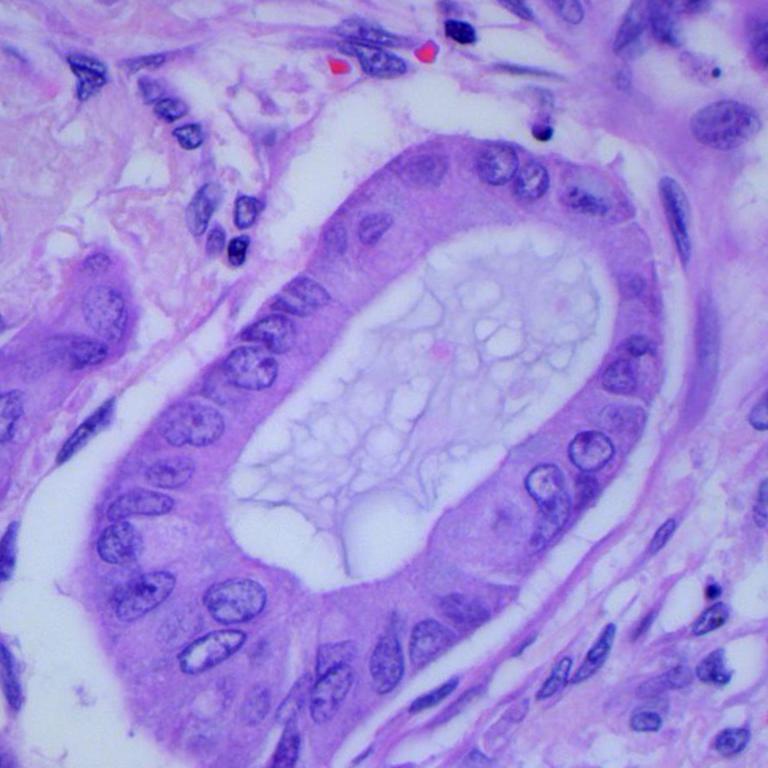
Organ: lung
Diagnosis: adenocarcinomas